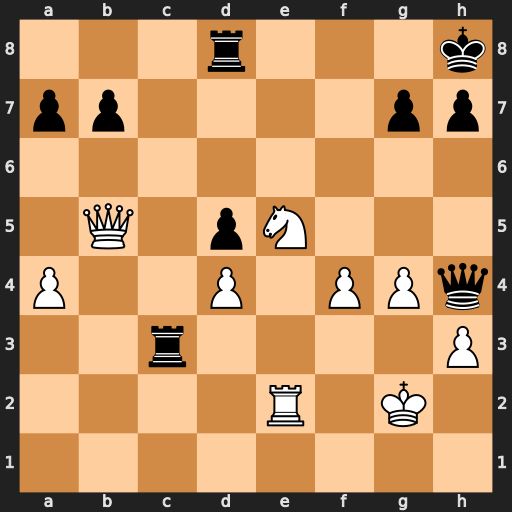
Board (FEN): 3r3k/pp4pp/8/1Q1pN3/P2P1PPq/2r4P/4R1K1/8
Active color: w
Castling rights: -
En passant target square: -
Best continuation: Nf3 Qf6 Re8+ Qf8 Rxf8+